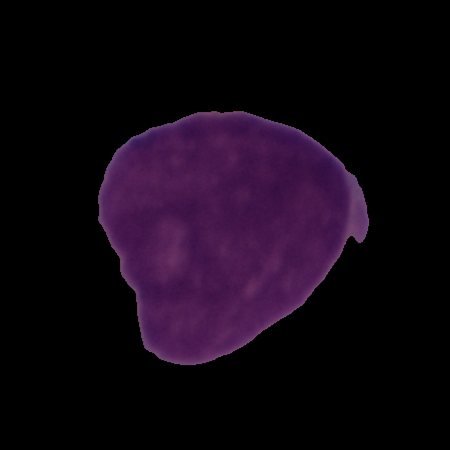
Label: cancer